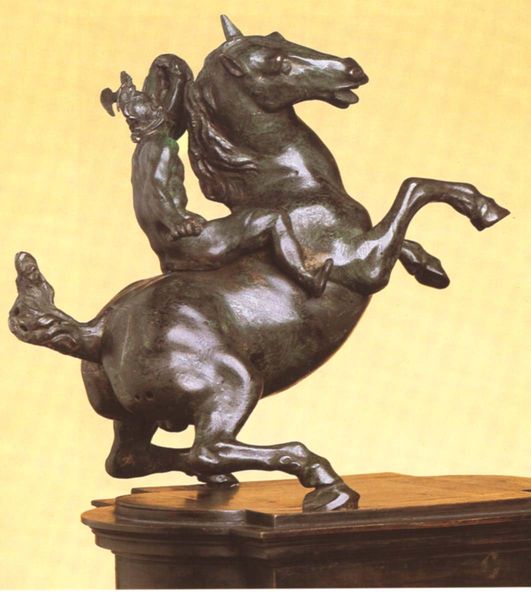
Titel: Reiter
Künstler: Leonardo da Werkstatt Vinci
Institution: Budapest, Museum der bildenden Künste
Schlagwörter: flügel, mann, nackt, gelb, fenster, frau, hut, schwarz, augen, sockel, stein, auge, figur, kind, pferd, reiter, rund, skulptur, statue, bewegt, huf, hufe, mähne, ritt, schwanz, schweif, wild, bronze, plastik, fallen, foto, eisen, schild, helm, hufen, ross, nüstern, krieger, einhorn, pferdeschwanz, steigen, aufbäumen, reiterstandbild, steigend, hoden, bäumen, aufbäumend, schweiß, pfeder, #flügel, abwerfen